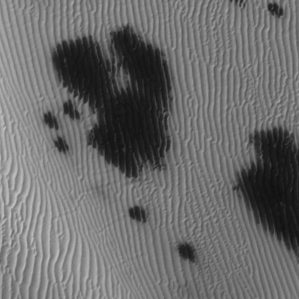
Label: frost